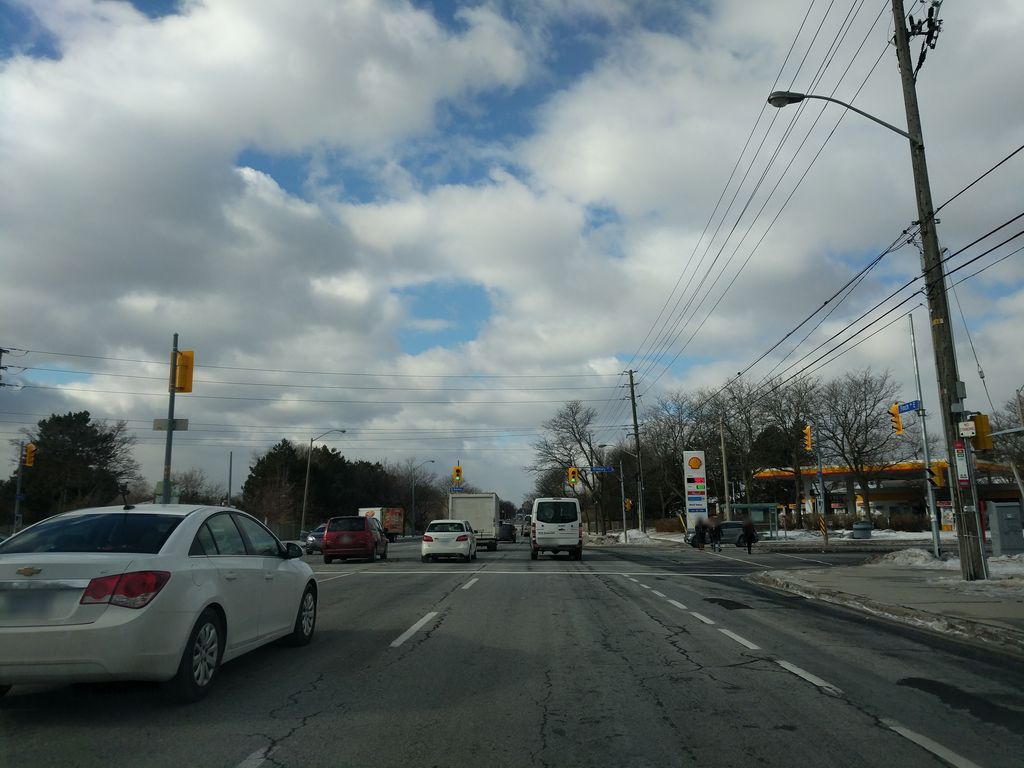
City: toronto